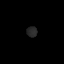
Tissue: prostate
Cell type: B cells
Senescence score: 0.7896
Nuclear area (px): 110
Mean DAPI intensity: 39.655